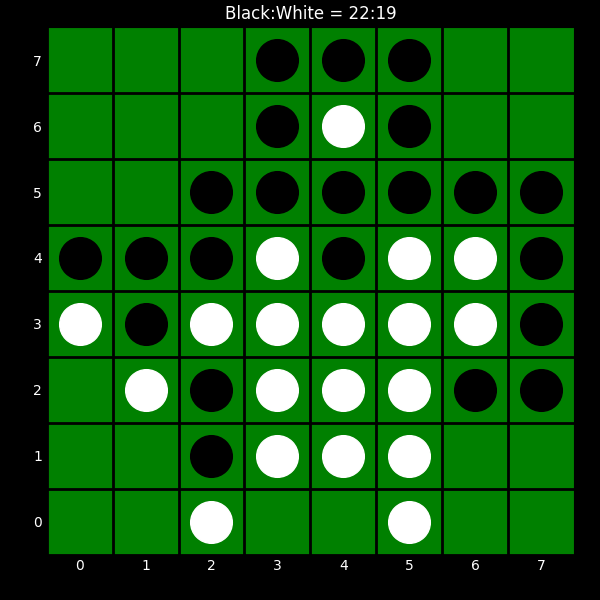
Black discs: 22
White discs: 19